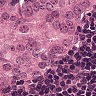
Metastatic tissue present: yes